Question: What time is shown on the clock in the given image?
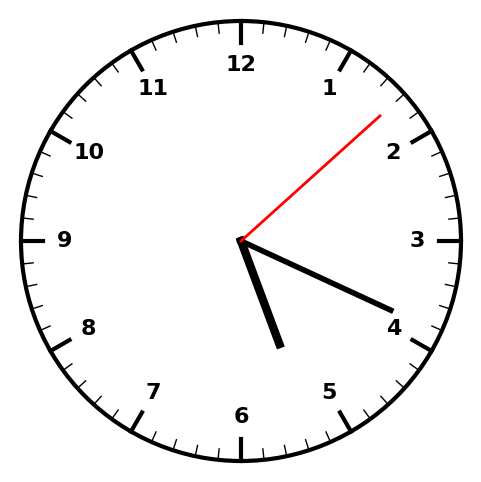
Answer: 05:19:08